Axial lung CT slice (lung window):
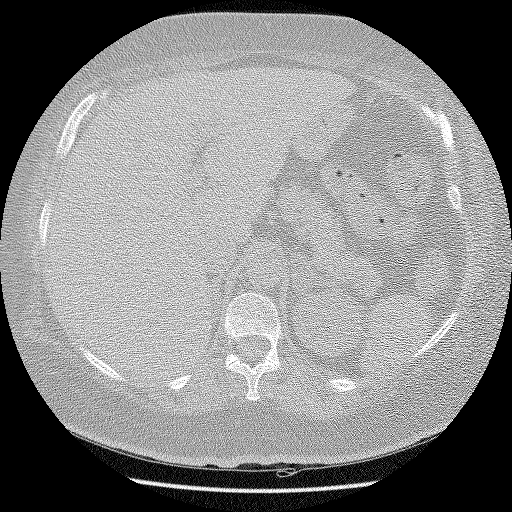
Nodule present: no